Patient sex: M
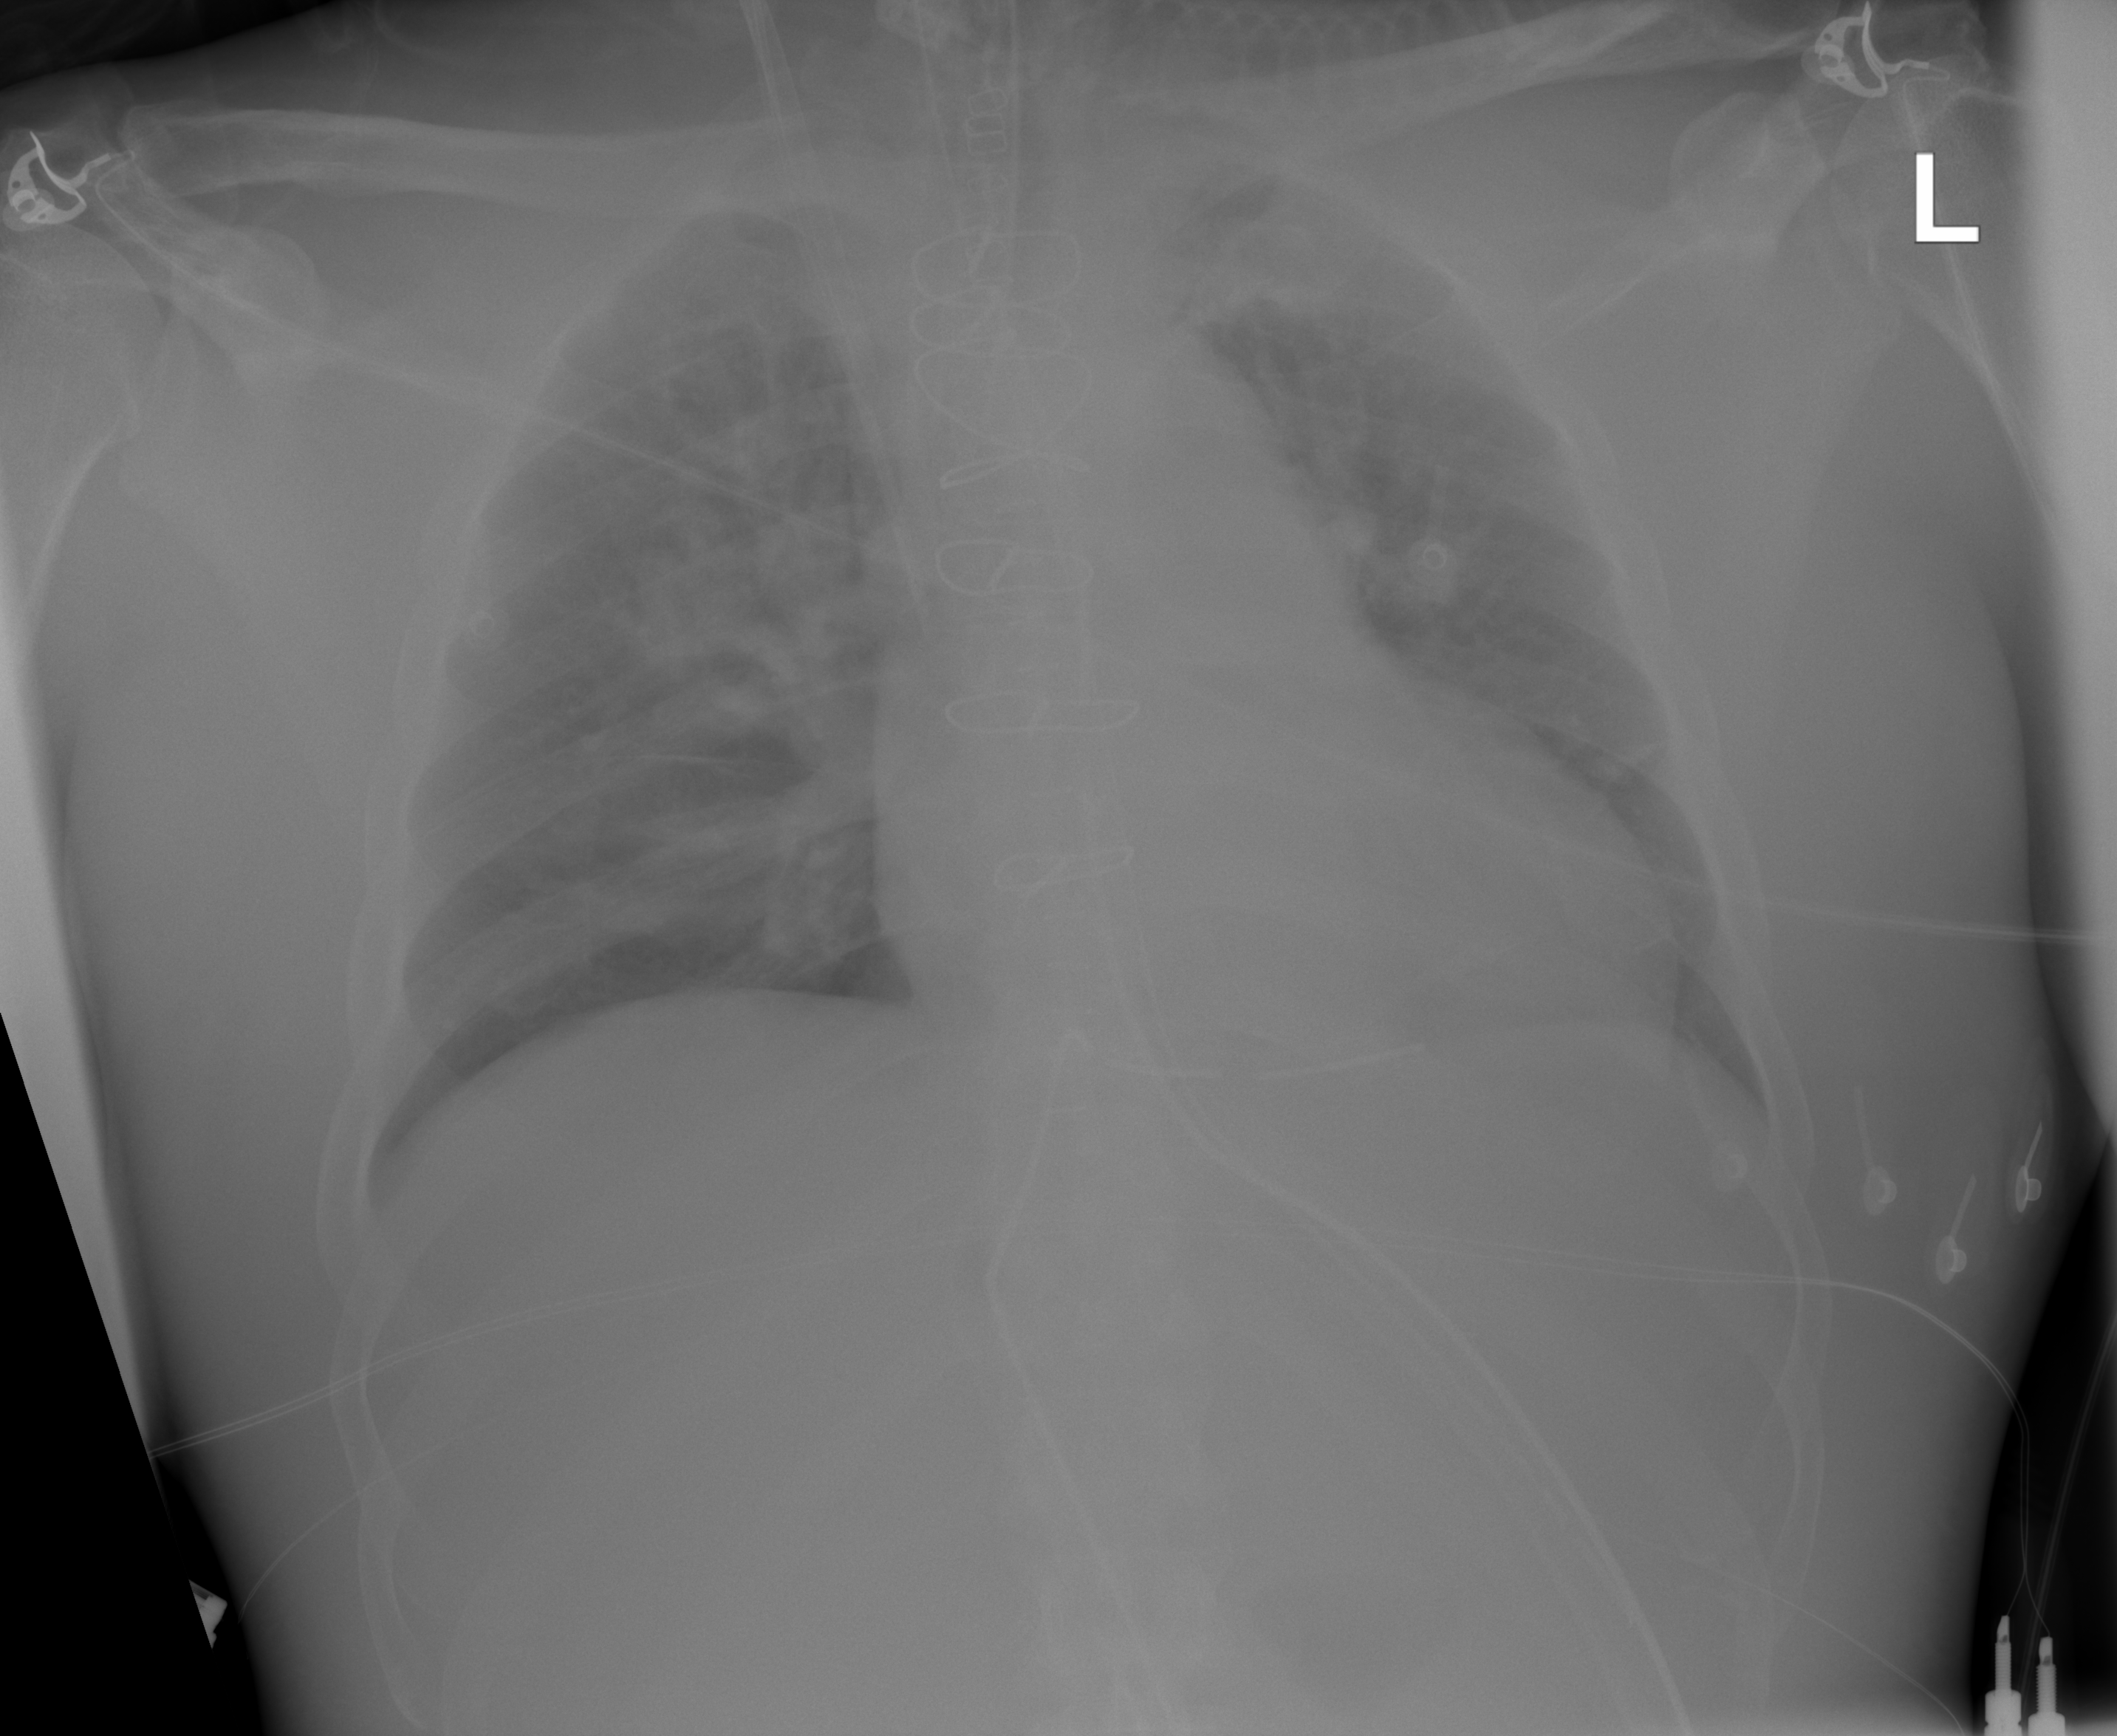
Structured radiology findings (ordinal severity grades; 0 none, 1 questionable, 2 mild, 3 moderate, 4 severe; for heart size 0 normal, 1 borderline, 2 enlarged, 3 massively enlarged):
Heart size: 2
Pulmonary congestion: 2
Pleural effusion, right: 0
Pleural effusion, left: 0
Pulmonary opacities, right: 2
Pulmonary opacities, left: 2
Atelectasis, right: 0
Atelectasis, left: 0